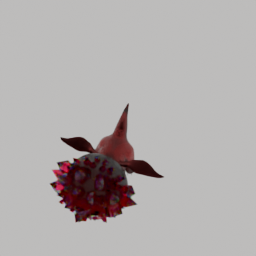
Label: animals